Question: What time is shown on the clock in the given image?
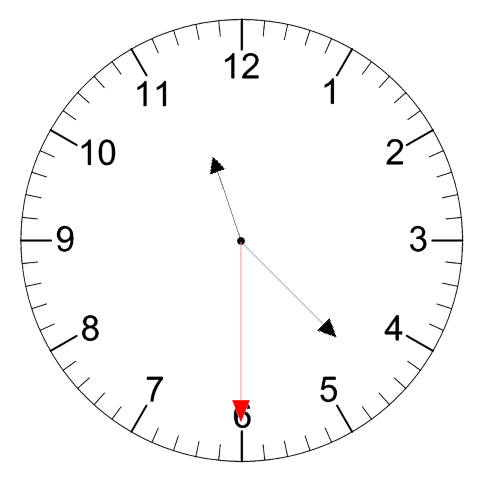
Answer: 11:22:30